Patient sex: F
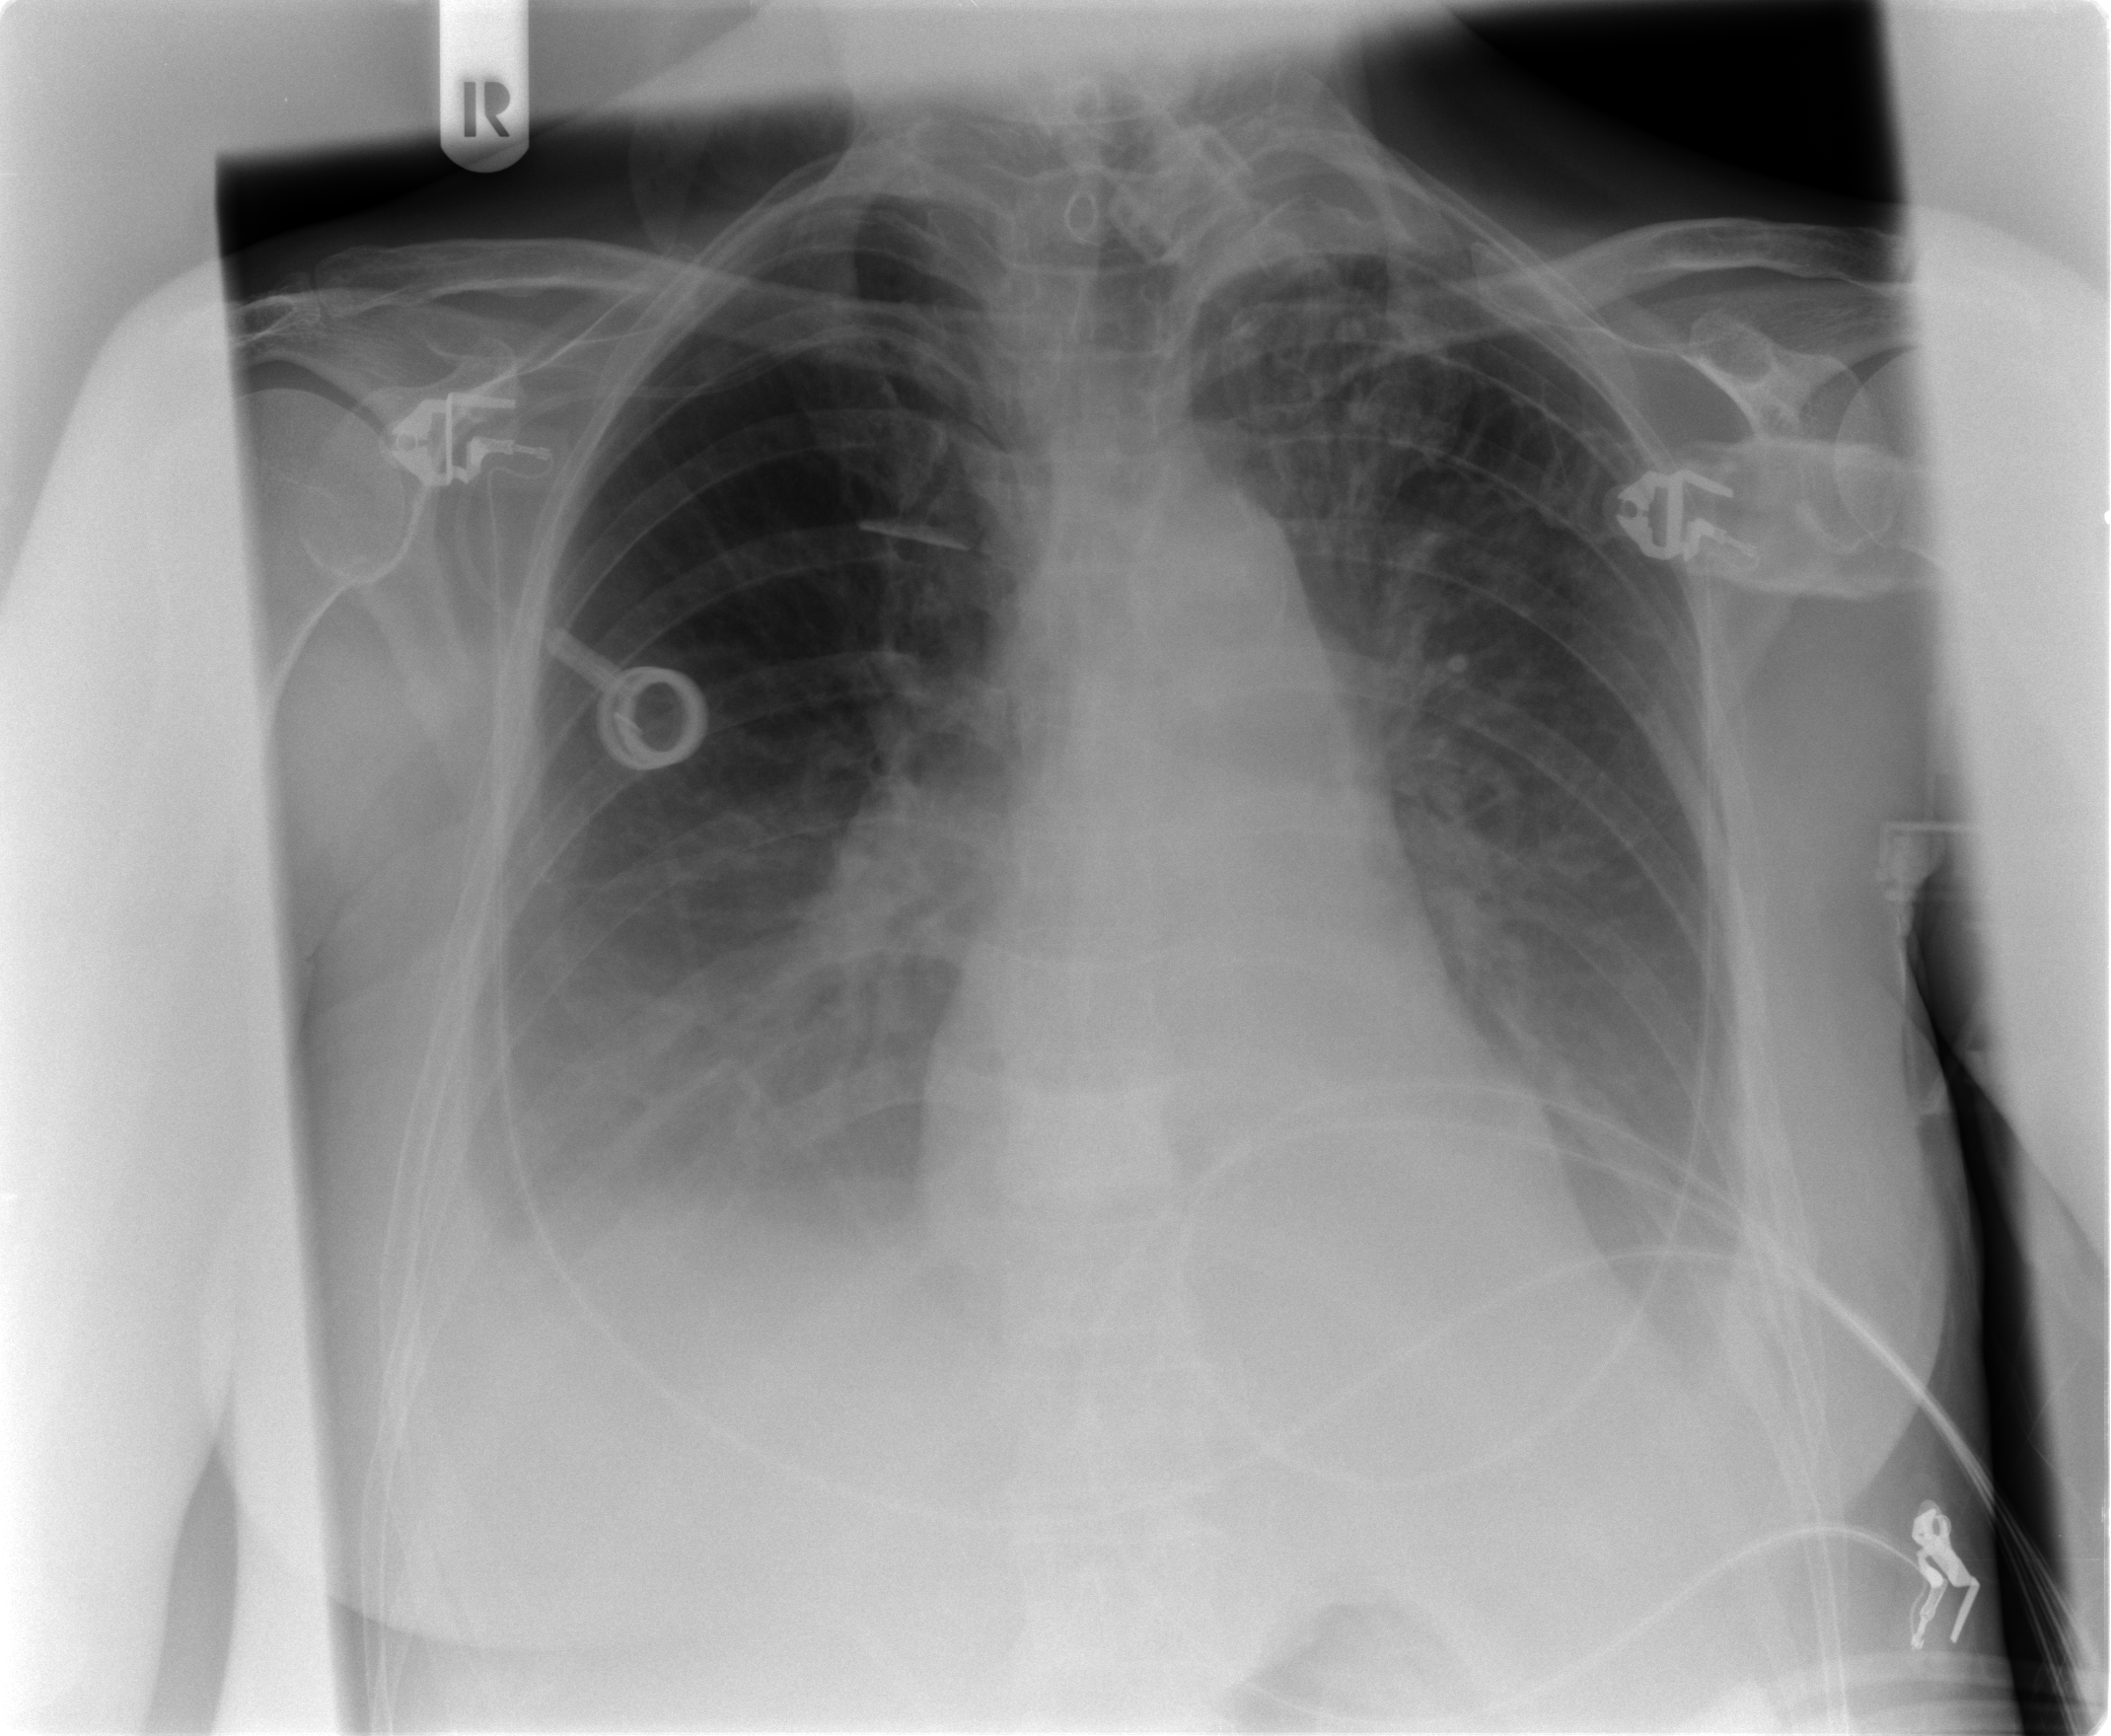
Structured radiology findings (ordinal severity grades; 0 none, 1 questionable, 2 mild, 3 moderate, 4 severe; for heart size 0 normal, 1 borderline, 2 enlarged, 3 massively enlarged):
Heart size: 0
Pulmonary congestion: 2
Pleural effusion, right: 2
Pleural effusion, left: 2
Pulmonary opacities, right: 0
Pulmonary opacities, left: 0
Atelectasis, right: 2
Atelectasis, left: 2